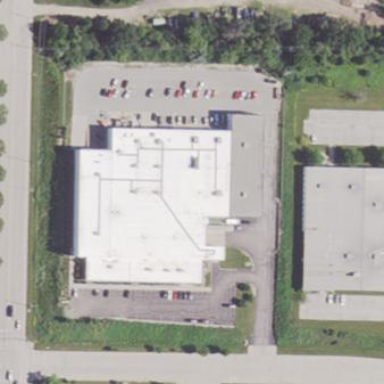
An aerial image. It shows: Building.